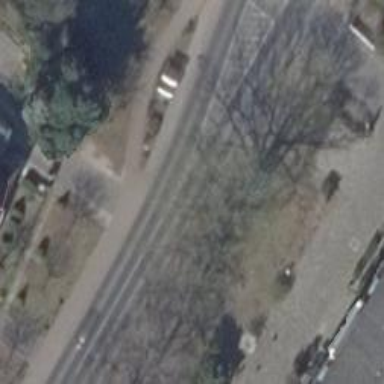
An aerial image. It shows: Public transport stop position.